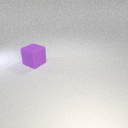
large purple rubber cube